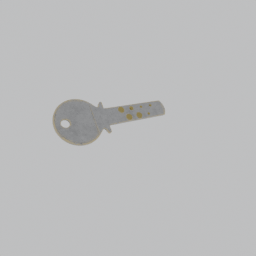
Label: tools